Interaction volume radius: 5 \u00c5
Interaction volume height: 15 \u00c5
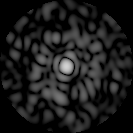
Disorder parameter: 0.8217